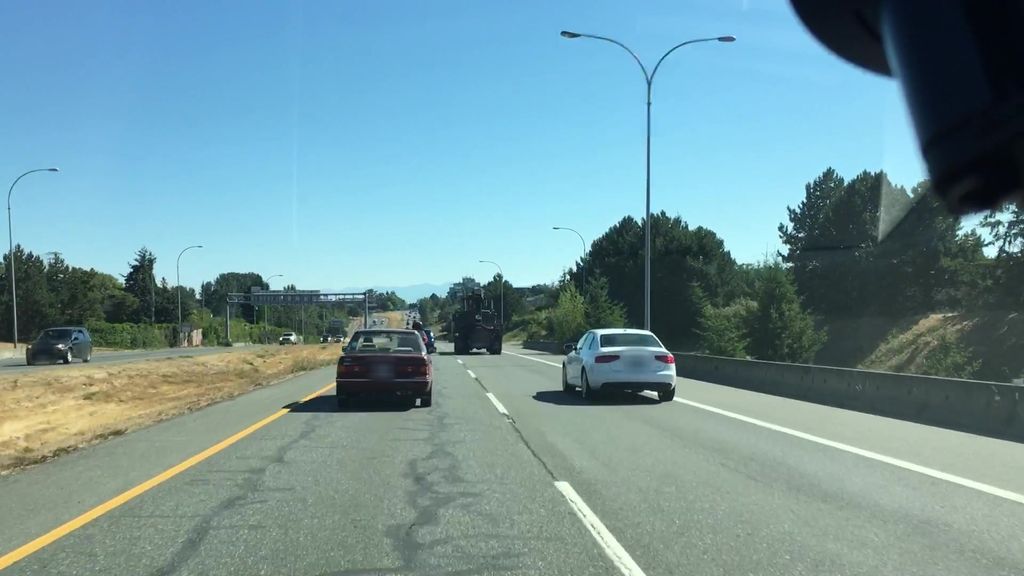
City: victoria